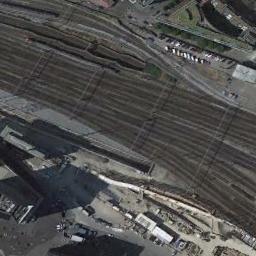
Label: railway